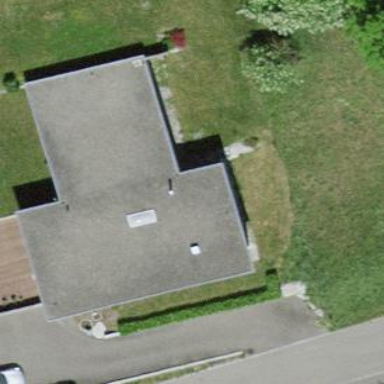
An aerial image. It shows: Simple house.